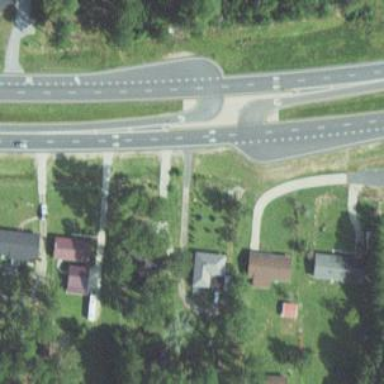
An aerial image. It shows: Asphalt road designated as trunk highway.